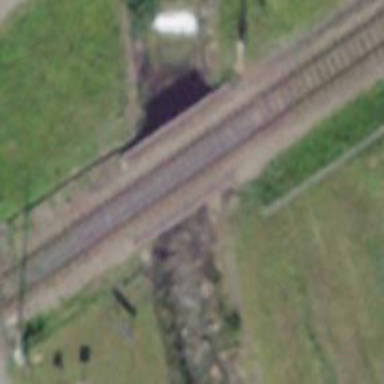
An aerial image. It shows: Single-track railway bridge with electrified contact line.